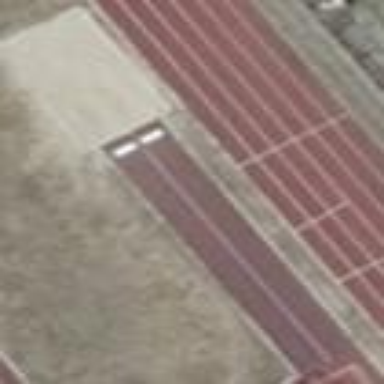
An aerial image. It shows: Pitch designed for long jump sports in leisure land area.